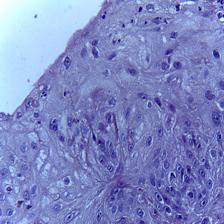
Diagnosis: OSCC